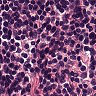
Metastatic tissue present: no